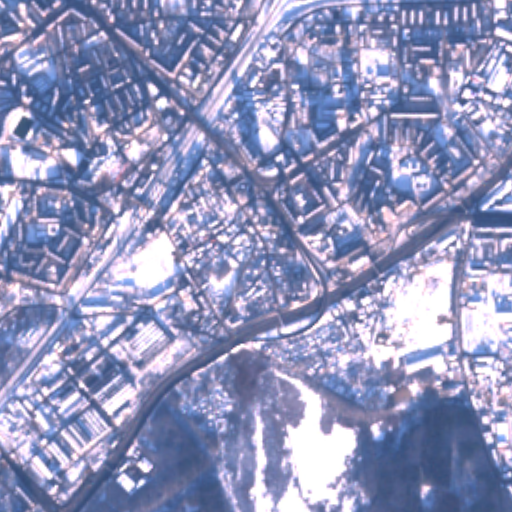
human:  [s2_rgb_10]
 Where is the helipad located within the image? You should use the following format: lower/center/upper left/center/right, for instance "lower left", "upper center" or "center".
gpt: The helipad is located in the upper center of the image.
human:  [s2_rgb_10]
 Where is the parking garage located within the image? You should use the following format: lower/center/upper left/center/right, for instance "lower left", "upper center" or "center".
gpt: The parking garage is located in the center right of the image.
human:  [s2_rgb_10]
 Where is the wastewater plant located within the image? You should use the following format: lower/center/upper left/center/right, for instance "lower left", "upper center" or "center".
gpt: The wastewater plant is located in the center left of the image.
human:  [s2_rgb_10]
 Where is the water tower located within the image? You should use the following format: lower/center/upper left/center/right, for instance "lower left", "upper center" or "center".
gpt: The water tower is located in the center left of the image.
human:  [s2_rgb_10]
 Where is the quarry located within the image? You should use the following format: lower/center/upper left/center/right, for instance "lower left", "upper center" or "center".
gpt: There is no quarry in the image.